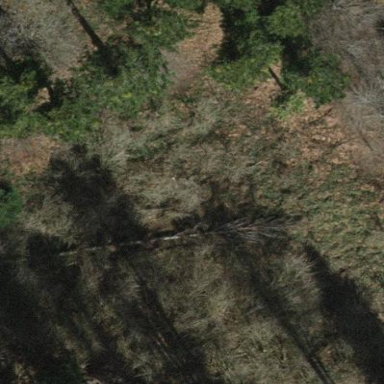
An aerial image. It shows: Area covered in scrub vegetation.